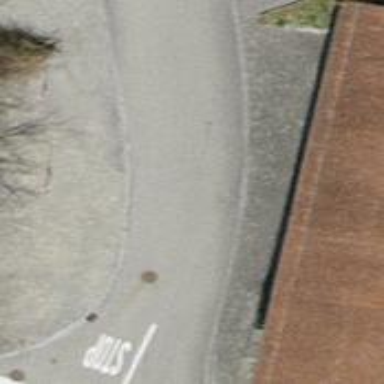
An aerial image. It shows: Residential road with asphalt surface and no sidewalk.